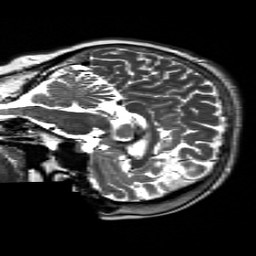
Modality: T2w
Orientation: sagittal
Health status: ill
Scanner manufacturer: siemens
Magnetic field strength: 3 T
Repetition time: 5.25 s
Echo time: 0.093 s